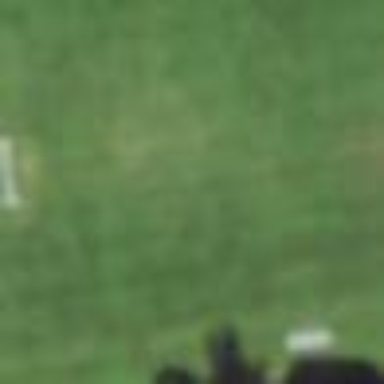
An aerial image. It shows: Baseball pitch for leisure and sports activities.